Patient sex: M
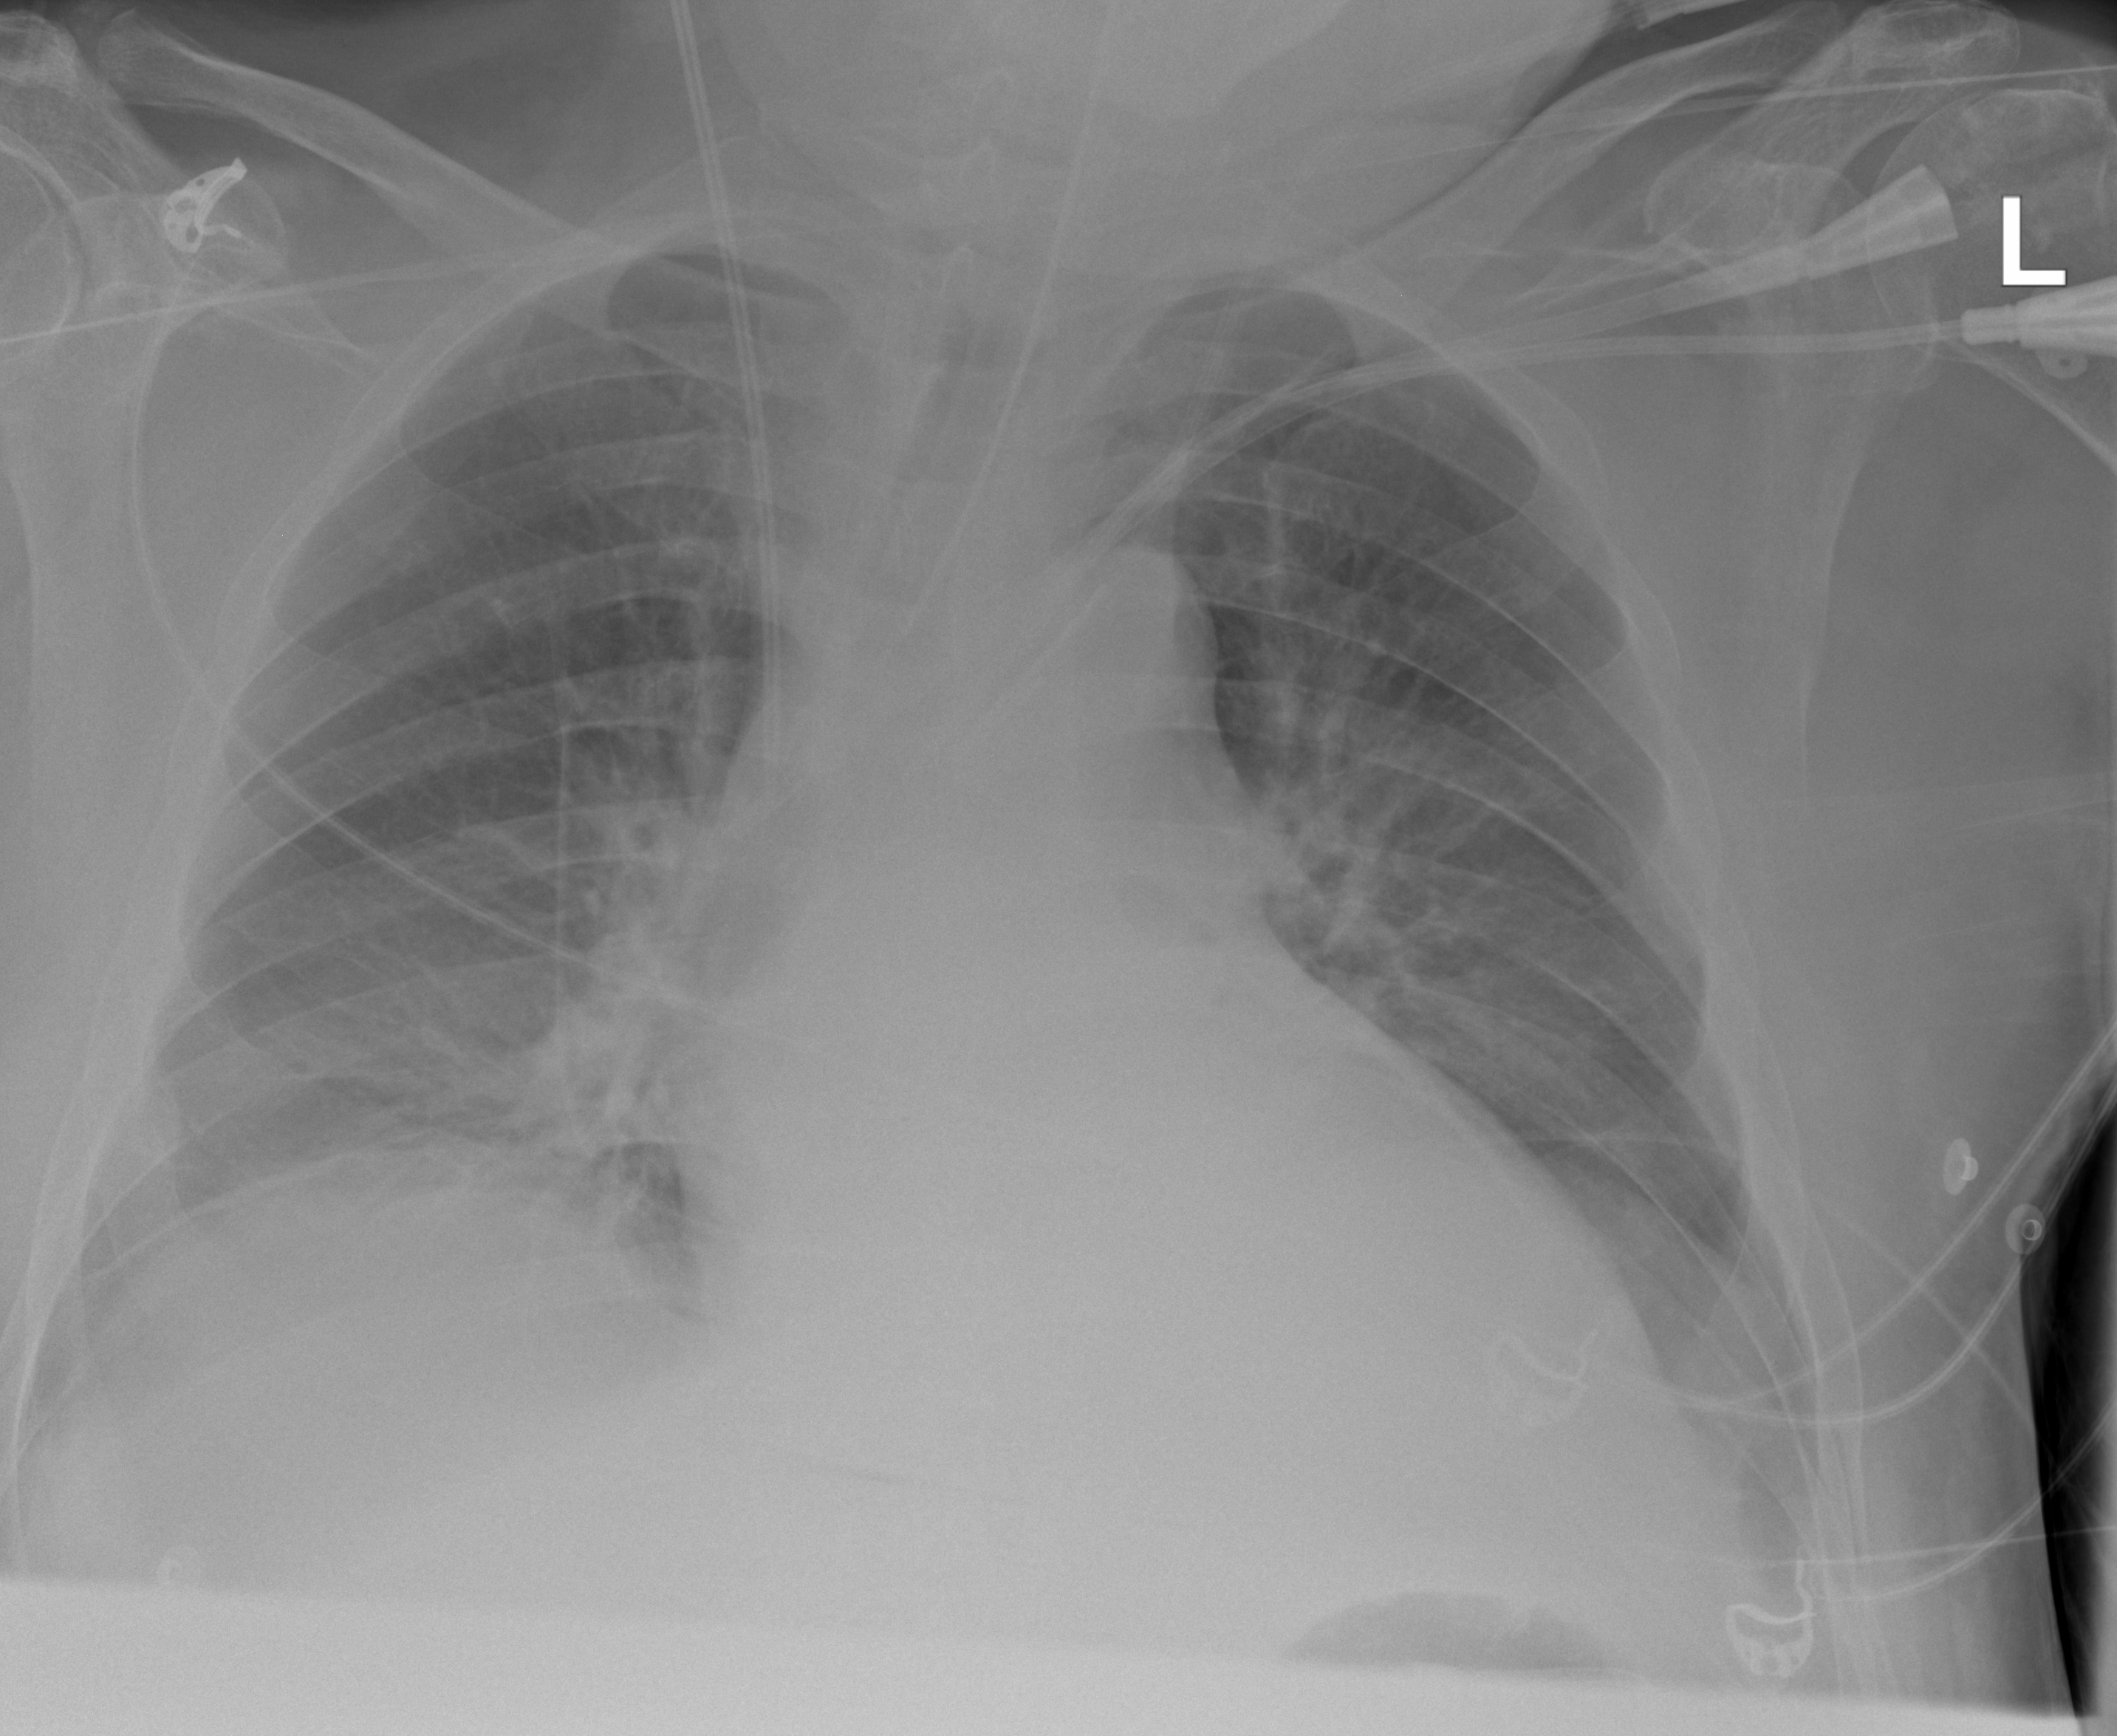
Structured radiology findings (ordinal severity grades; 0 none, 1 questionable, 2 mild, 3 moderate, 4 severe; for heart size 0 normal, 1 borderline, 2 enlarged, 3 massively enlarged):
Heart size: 2
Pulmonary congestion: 0
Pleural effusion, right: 2
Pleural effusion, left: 2
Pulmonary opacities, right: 0
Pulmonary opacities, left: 0
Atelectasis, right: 2
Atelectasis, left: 2